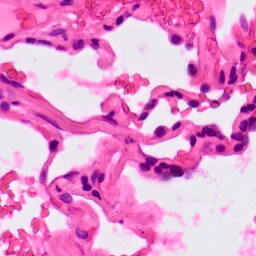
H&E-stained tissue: Lung